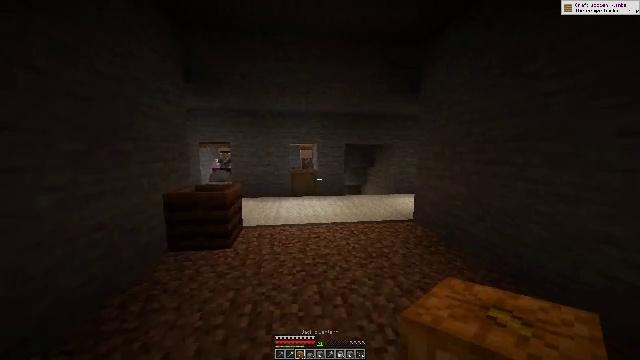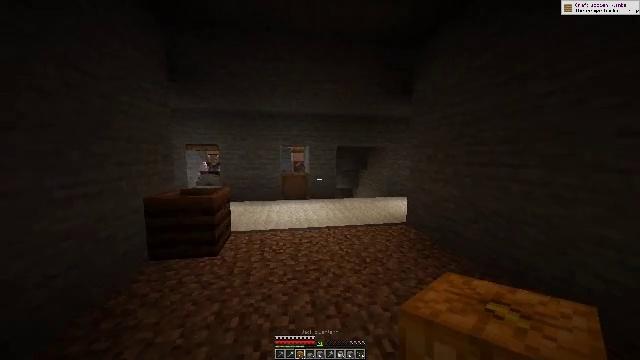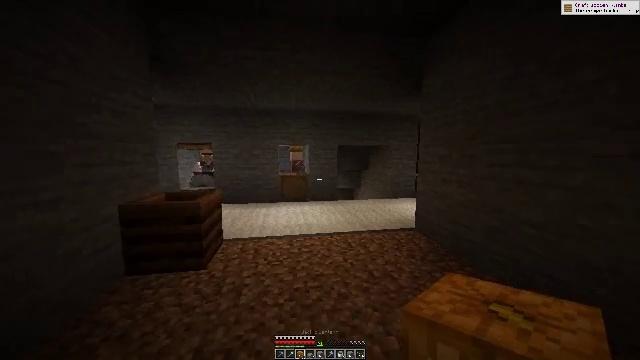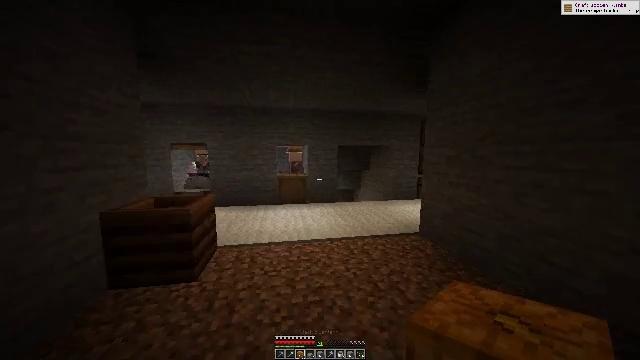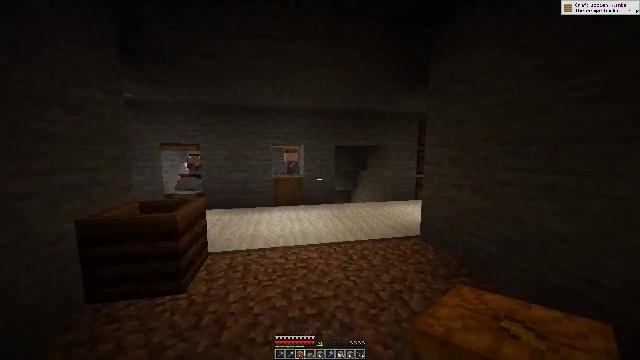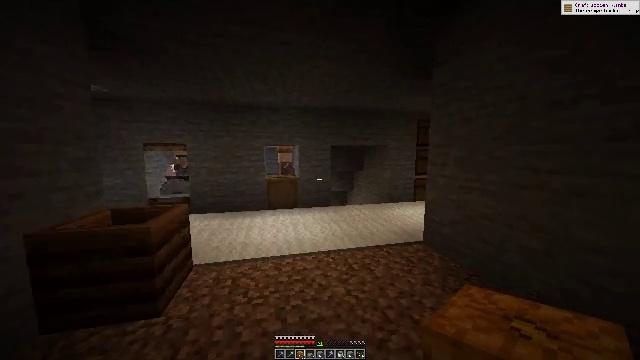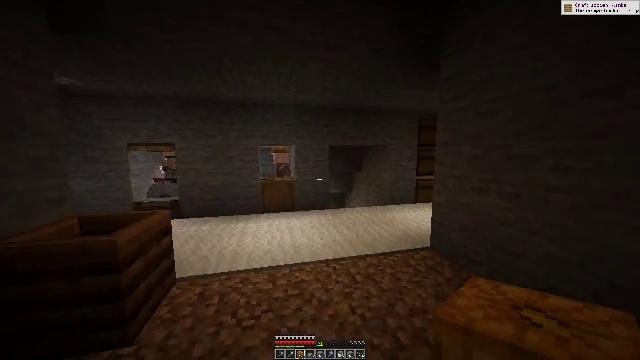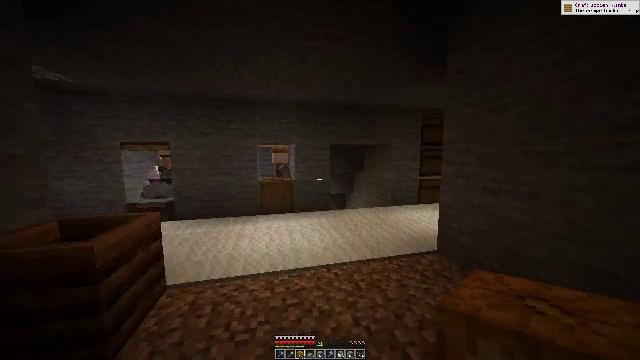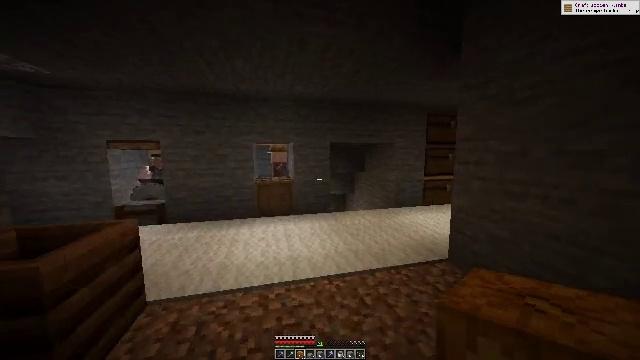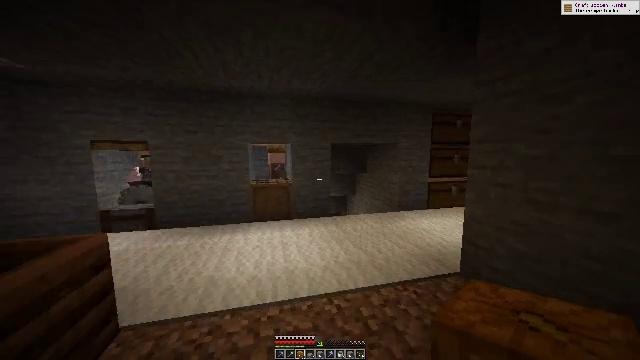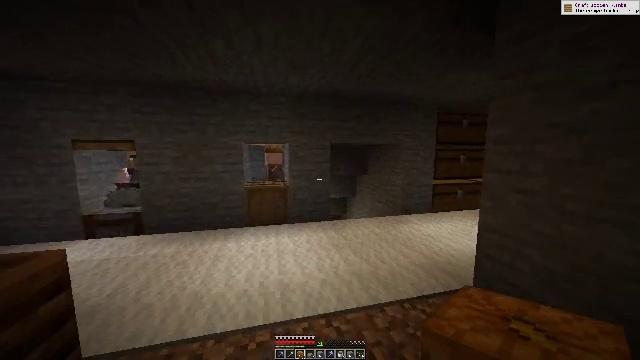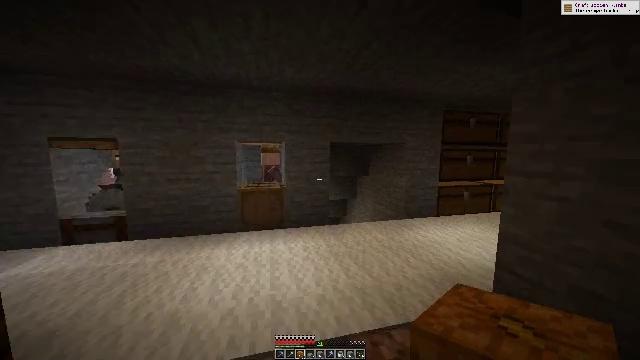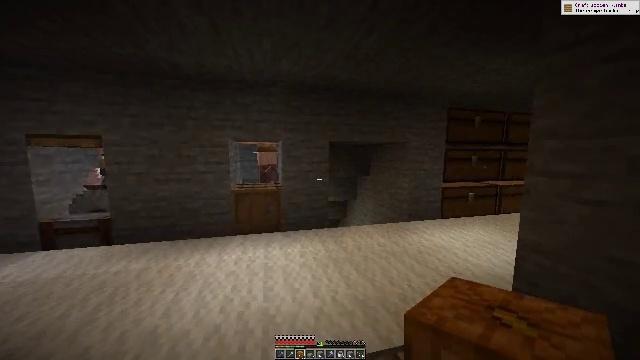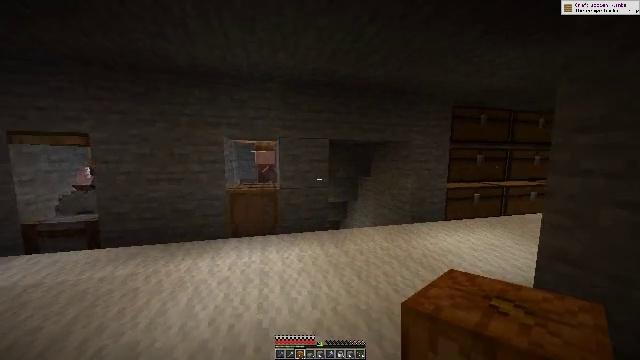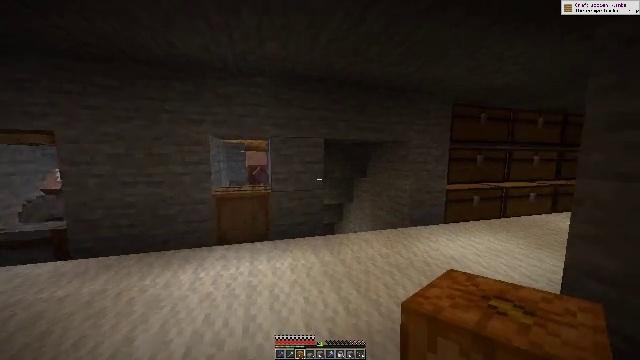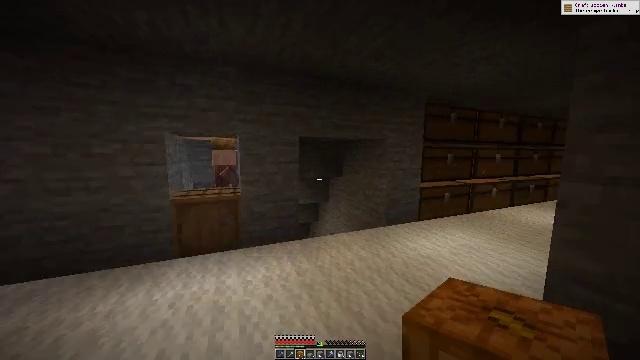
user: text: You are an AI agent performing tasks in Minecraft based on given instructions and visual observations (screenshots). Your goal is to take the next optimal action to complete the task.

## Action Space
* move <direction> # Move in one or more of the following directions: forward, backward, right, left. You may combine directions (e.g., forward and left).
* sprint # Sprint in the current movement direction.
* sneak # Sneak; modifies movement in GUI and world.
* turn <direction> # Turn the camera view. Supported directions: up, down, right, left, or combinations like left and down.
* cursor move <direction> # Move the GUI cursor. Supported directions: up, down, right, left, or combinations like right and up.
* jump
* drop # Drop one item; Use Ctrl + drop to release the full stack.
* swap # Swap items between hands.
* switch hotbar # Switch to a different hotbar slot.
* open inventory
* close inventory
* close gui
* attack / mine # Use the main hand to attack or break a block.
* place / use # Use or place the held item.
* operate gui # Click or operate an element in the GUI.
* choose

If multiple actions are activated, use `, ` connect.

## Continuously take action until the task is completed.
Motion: motion action
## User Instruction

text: Attack the composter to add it to your inventory.
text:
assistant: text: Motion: move forward, turn right
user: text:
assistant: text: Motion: move forward
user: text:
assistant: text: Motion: move forward
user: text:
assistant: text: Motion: move forward, turn right
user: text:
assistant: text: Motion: move forward, turn right
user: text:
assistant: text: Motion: move forward
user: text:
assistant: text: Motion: move forward
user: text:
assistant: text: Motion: move forward
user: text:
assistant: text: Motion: move forward
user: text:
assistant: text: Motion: move forward
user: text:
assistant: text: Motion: move forward
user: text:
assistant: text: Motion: move forward
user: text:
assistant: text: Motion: move forward
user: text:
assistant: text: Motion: move forward, turn right
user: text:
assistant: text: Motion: move forward, turn right
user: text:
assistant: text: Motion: move forward, turn right and down
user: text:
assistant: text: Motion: move forward, turn right and down
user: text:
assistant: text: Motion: move forward, turn right
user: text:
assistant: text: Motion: move forward
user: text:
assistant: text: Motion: move forward
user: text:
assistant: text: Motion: move forward
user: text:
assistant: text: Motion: move forward
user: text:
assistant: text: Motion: move forward
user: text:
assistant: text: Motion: move forward
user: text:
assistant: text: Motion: move forward, turn right
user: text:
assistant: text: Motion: move forward, turn right
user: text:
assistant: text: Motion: move forward, turn right
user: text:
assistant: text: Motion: move forward, turn right
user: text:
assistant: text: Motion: move forward
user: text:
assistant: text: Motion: move forward